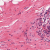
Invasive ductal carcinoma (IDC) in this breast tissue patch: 0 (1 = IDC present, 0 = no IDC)